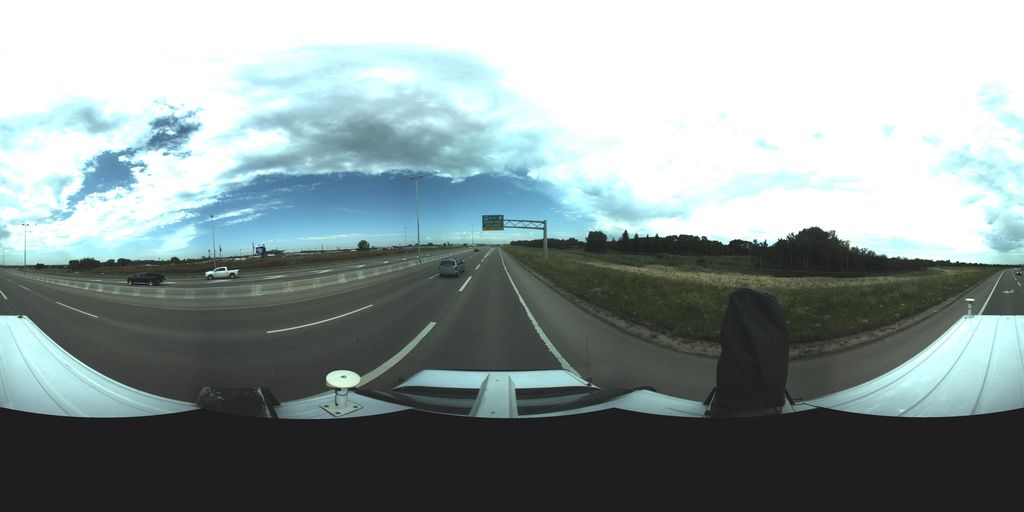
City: saskatoon